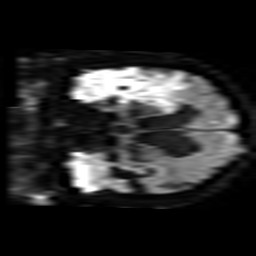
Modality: TRACE
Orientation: coronal
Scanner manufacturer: philips
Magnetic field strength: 3 T
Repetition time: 3.601 s
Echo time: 0.076 s